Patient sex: M
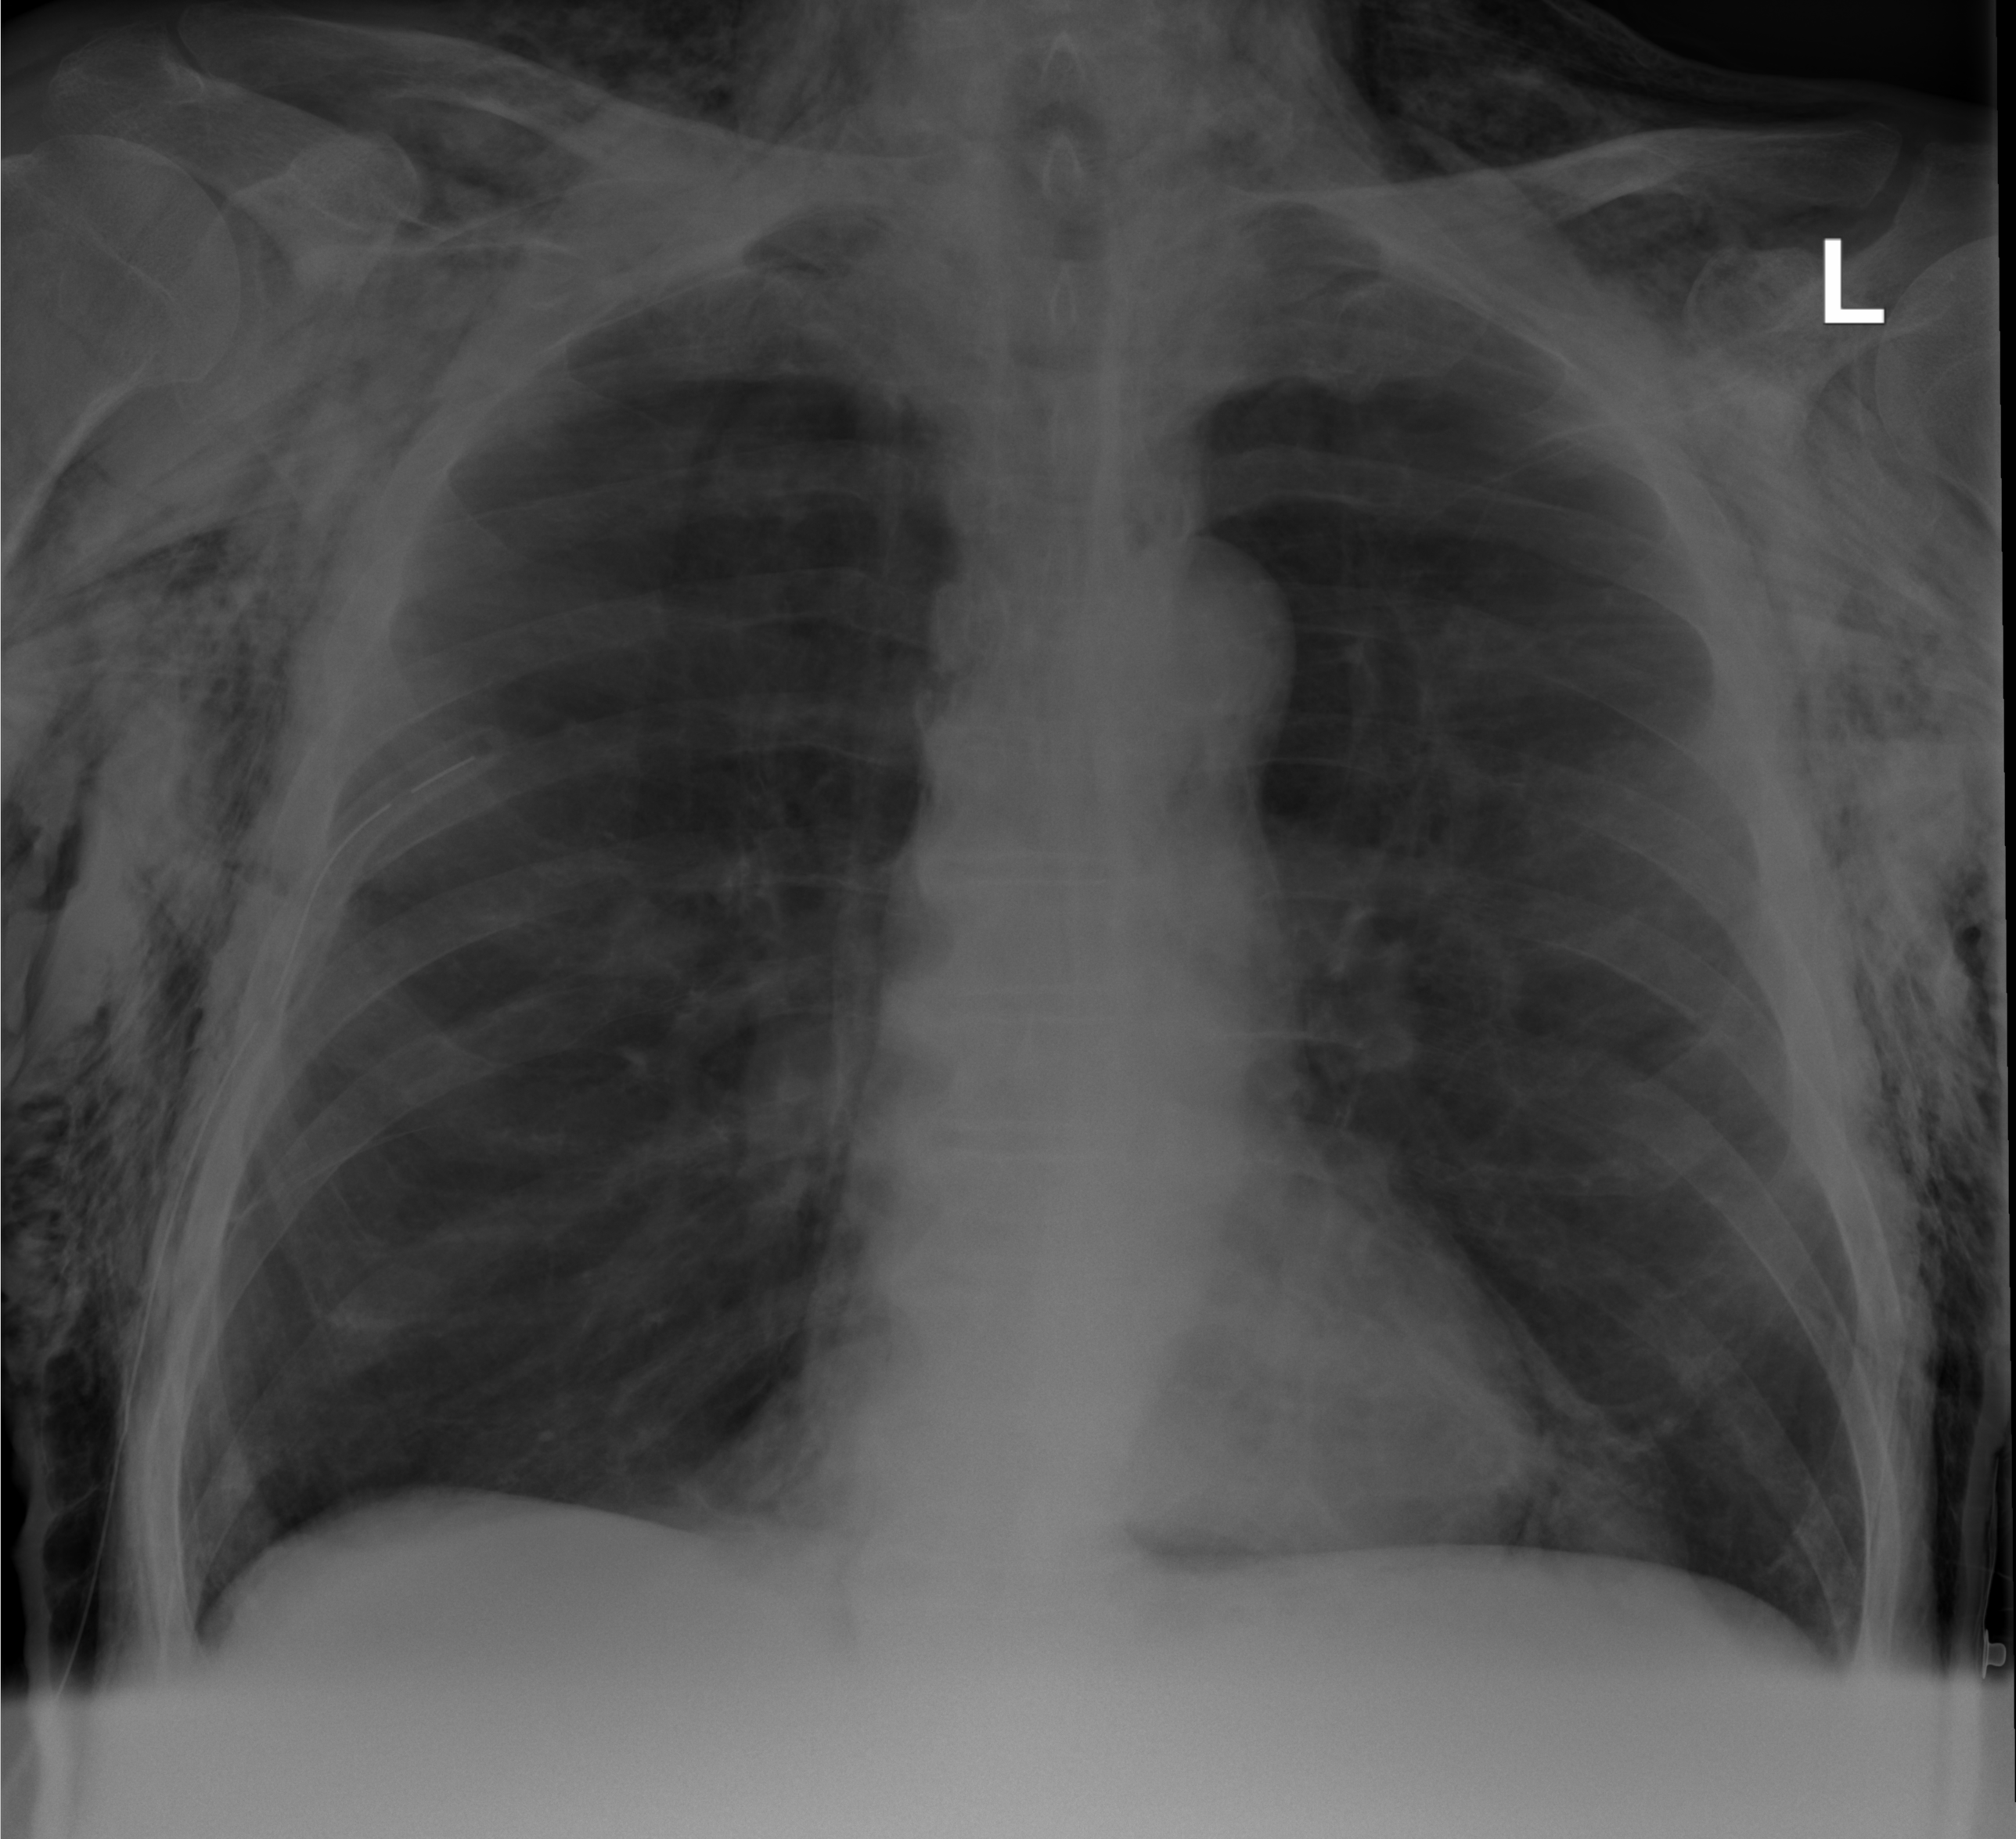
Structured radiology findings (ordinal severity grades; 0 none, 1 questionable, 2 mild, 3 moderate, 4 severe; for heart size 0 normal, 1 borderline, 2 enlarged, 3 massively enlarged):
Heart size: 0
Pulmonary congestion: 0
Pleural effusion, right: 0
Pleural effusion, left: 0
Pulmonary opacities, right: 0
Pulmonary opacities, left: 0
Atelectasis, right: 2
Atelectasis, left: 0